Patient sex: M
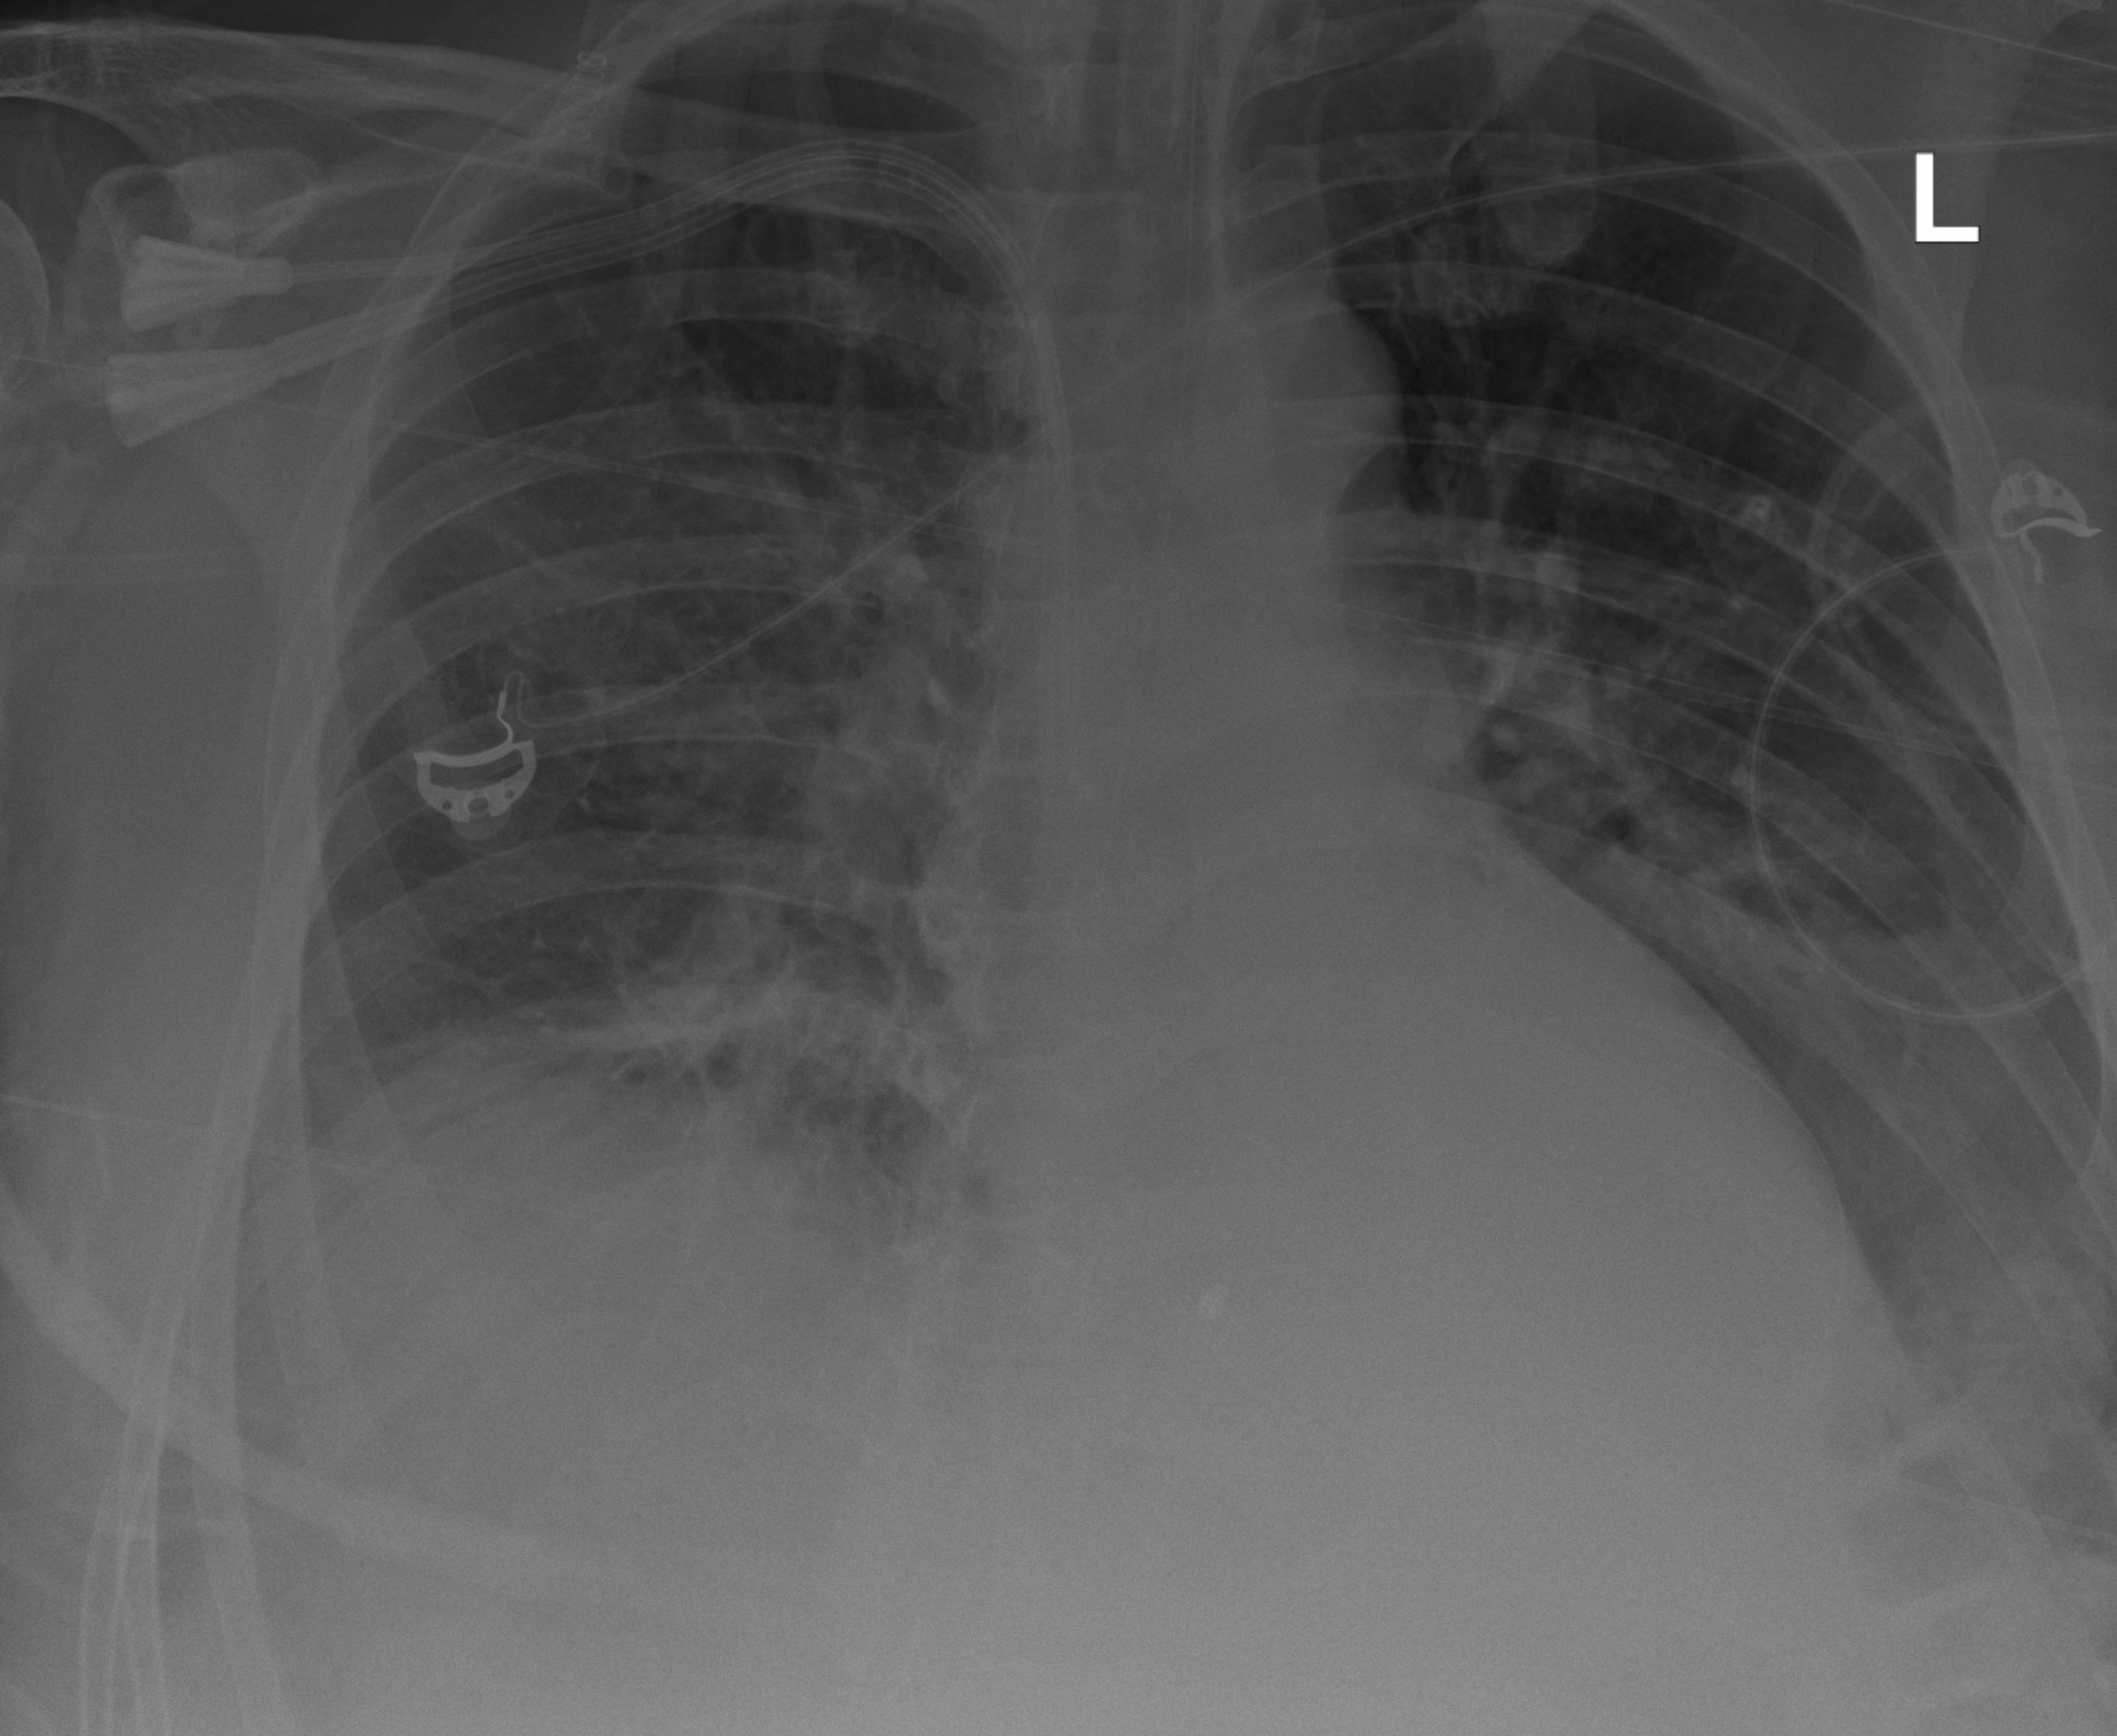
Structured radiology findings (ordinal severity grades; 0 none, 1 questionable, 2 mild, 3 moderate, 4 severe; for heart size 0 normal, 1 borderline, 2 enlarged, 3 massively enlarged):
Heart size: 1
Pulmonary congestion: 2
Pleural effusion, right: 2
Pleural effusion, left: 2
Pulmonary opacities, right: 0
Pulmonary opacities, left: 0
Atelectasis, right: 2
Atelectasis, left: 2